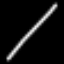
Label: line